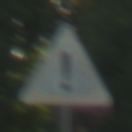
Verkehrszeichen: Gefahrenstelle
Umgebung: Outdoor, Suburban
Tageszeit: SunriseSunset
Wetter: PartlyCloudy
Licht: Natural
Jahreszeit: NotSpecified
Kontrast: MediumContrast